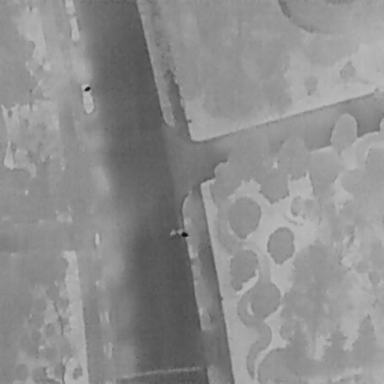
There are three Cars in the infrared image.